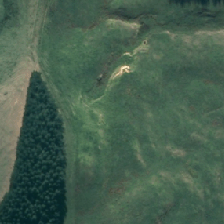
Land cover: high_producing_grassland